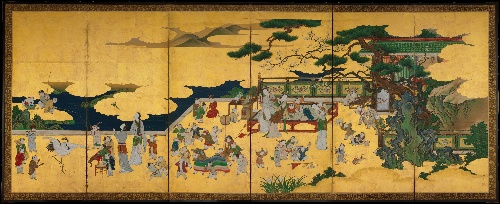
Title: 狩野永納筆　唐子遊図屏風|One Hundred Boys
Artist: Kano Einō
Artist bio: Japanese, 1631–1697
Date: 17th century
Object type: Screens
Classification: Paintings
Medium: Pair of six-panel folding screens; ink, color, and gold on paper
Culture: Japan
Period: Edo period (1615–1868)
Dimensions: Image (each screen): 44 7/8 in. × 9 ft. 3 in. (114 × 282 cm)
Department: Asian Art
Credit line: Purchase, Lila Acheson Wallace Gift, Mary and James G. Wallach Foundation Gift, Gift of Dr. Mortimer D. Sackler, Theresa Sackler and Family, and Dodge Fund, 2009
Accession year: 2009
Repository: Metropolitan Museum of Art, New York, NY
Tags: Boys|Women|Roosters